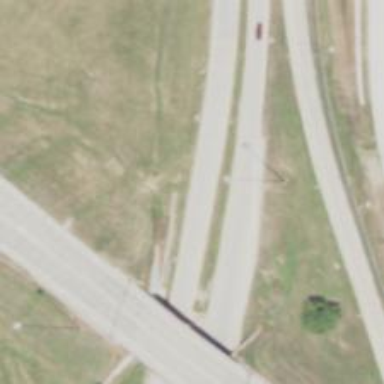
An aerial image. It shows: Primary highway.